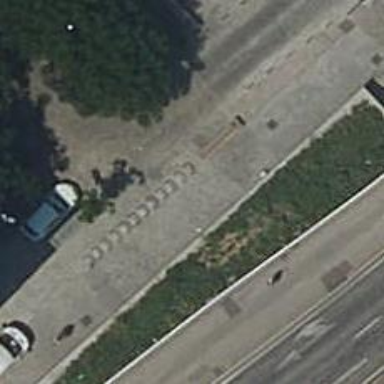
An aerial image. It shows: Bicycle parking area with stands available.